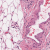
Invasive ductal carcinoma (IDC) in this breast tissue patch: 0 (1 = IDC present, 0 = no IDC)